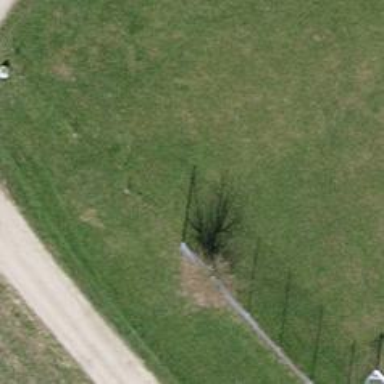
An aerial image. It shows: Fence with chain link type.